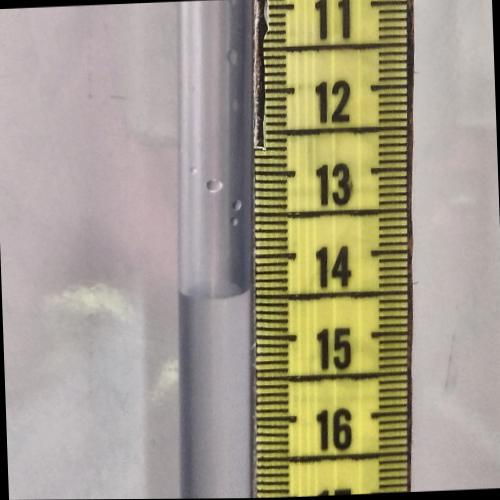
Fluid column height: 14.4 cm